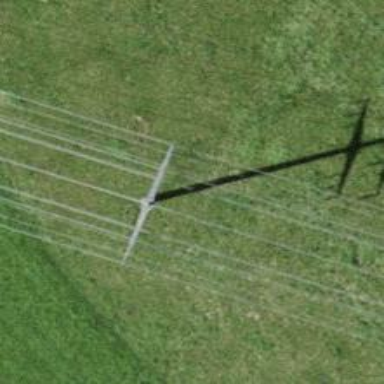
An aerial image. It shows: Power tower.